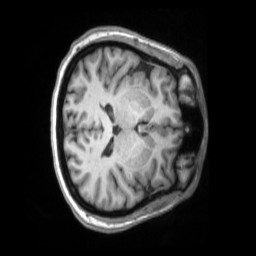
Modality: T1w
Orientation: axial
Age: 45
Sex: female
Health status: ill
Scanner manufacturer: siemens
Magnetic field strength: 3 T
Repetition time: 2.2 s
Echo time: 0.00157 s